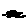
Label: car